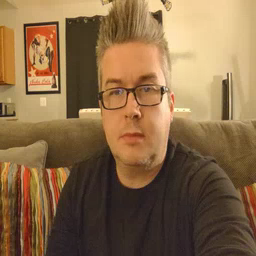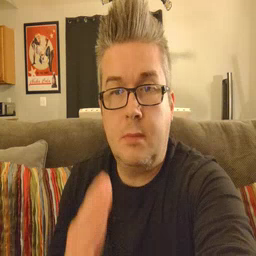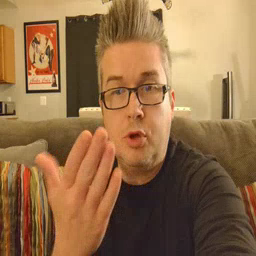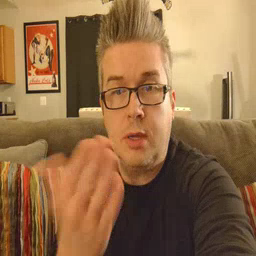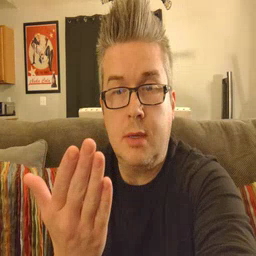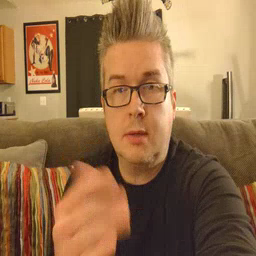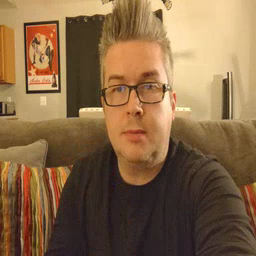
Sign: book